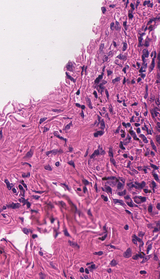
Tumor epithelial tissue: no
Tumor-associated stroma tissue: yes
Normal tissue: no